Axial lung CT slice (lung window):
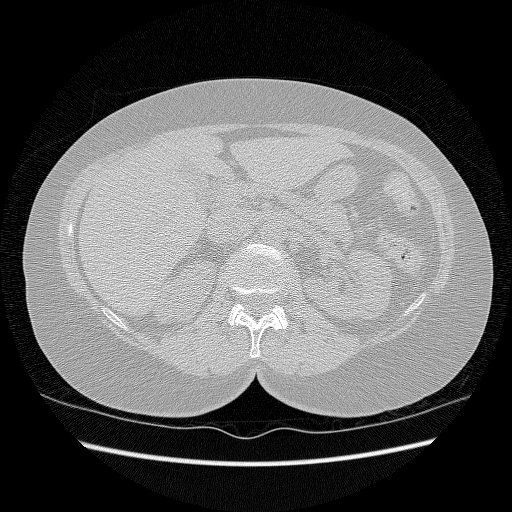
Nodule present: no